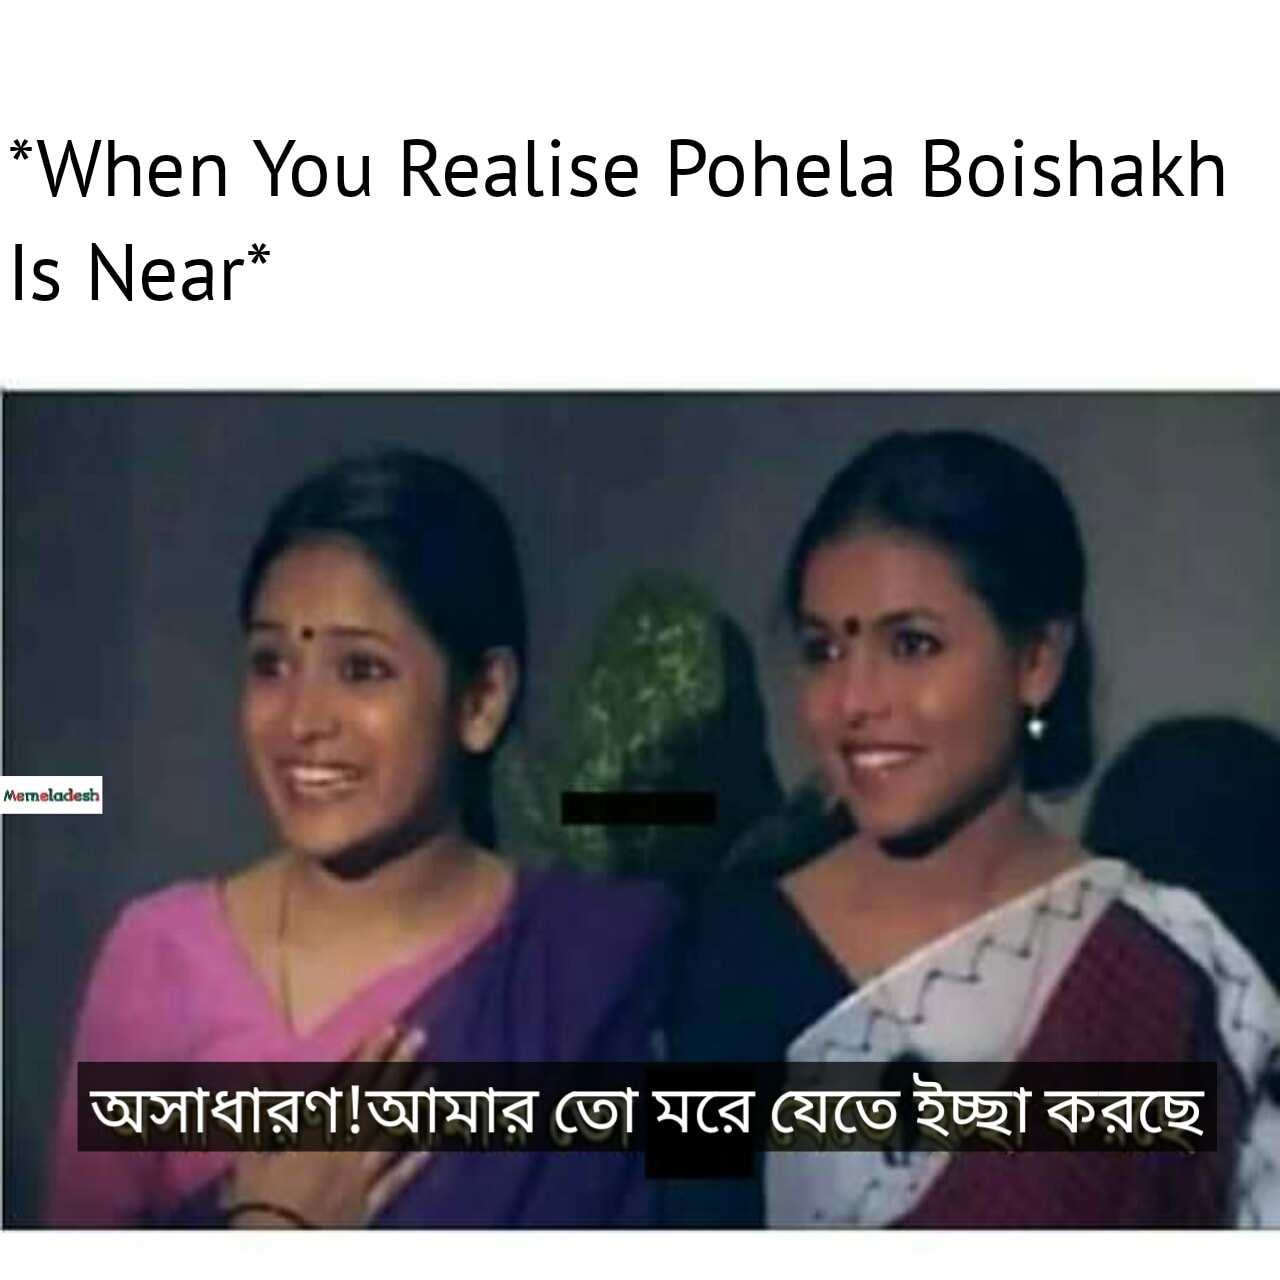
Caption: *When You Realise Pohela Boishakh Is Near*    অসাধারণ !   আমার তো মরে যেতে ইচ্ছা করছে
Label: non-hate